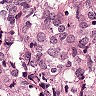
Metastatic tissue present: yes